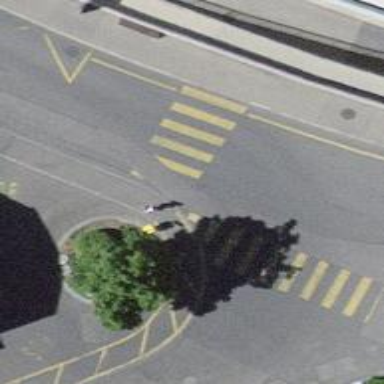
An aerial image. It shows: Post box.